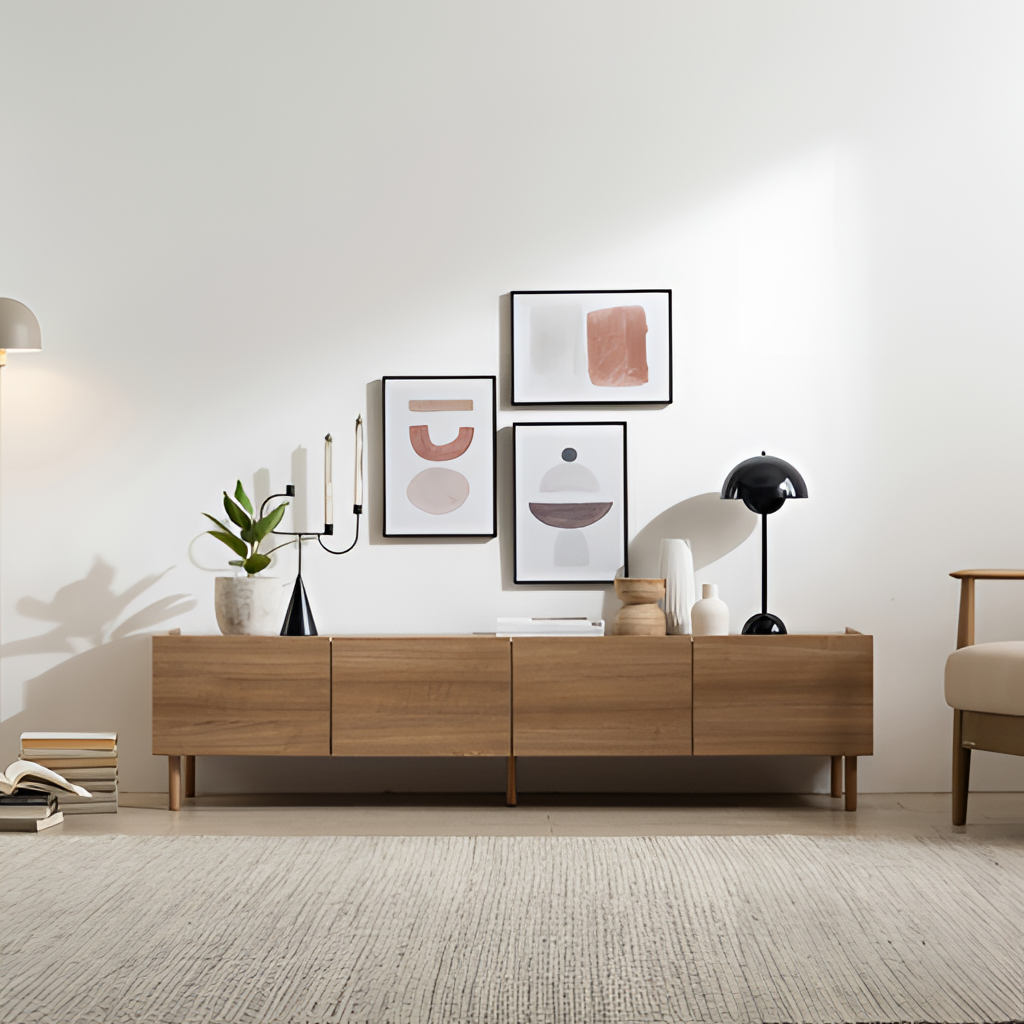
wood sideboard, living room, paint wallpaper, with solid pattern, beige tile flooring, with solid pattern, modern